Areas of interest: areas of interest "Waka Planet (Zhangjiang Store)"
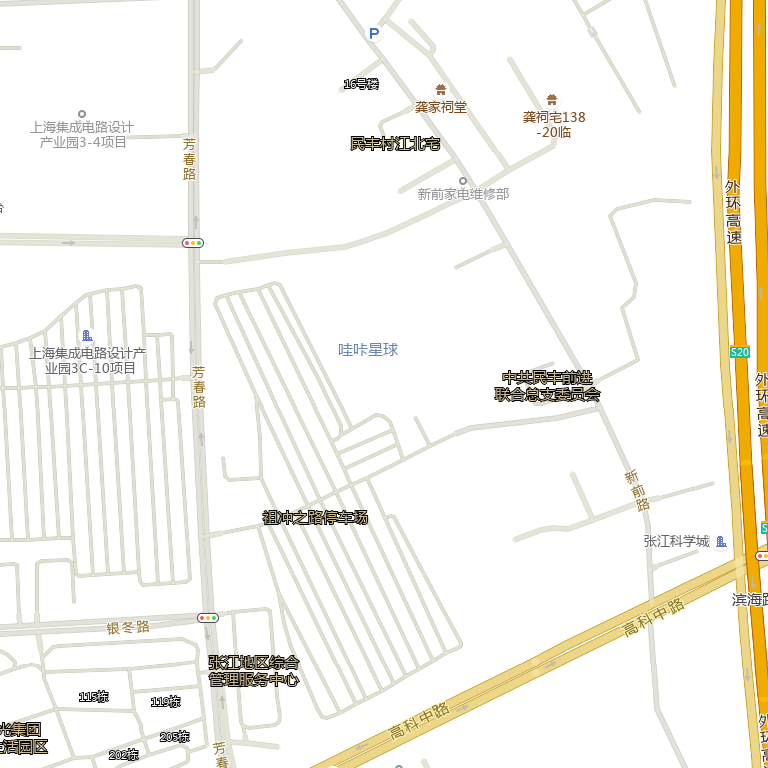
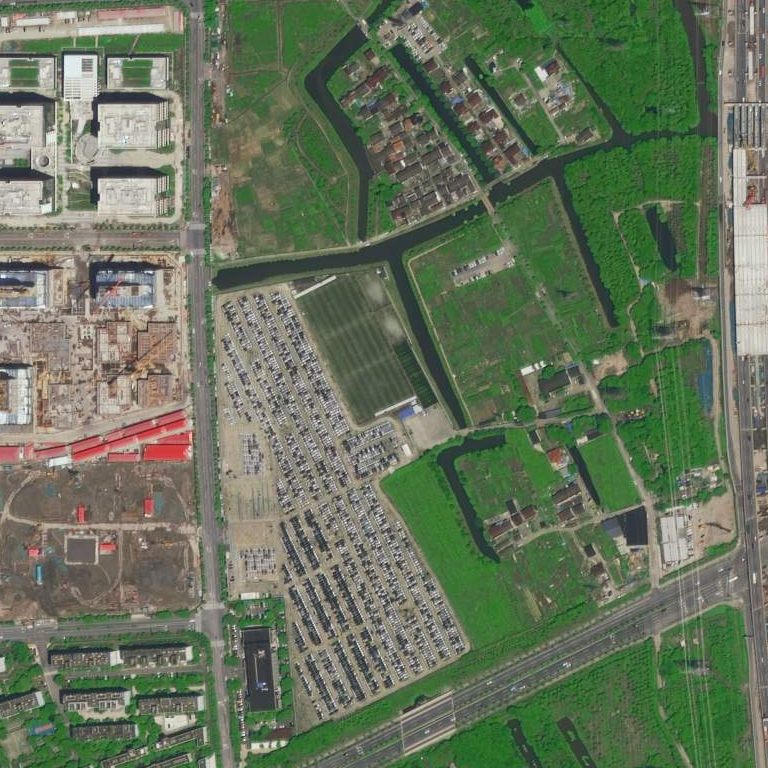